Field crop: maize
Growth stage: 2
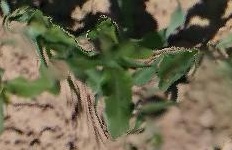
Species: maize